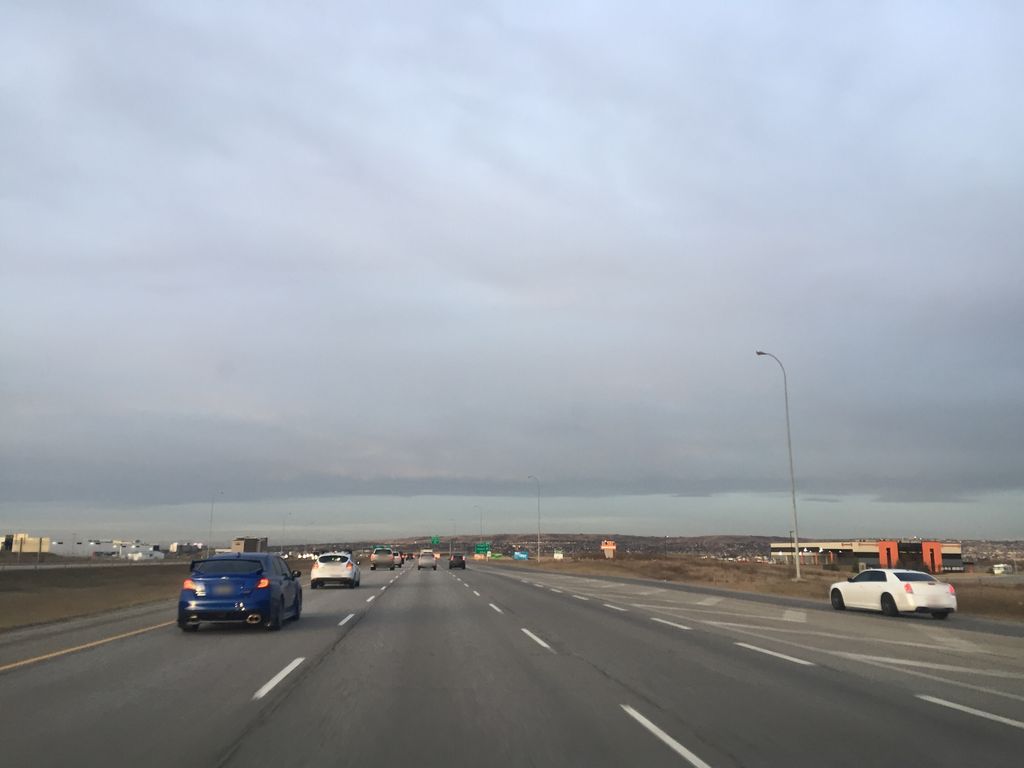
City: calgary